Question: I've tried to put a '<core-list>' into a '<core-header-panel>' but the core-list is not rendered until I give it a height.
So my example code does work with a very silly hack, but I think there must be better way to the core-list into the page.

Here's my code:
<URL>
'''
<link rel="import" href="http://www.polymer-project.org/components/polymer/polymer.html">
<link rel="import" href="http://www.polymer-project.org/components/paper-elements/paper-elements.html">
<link rel="import" href="http://www.polymer-project.org/components/core-elements/core-elements.html">
<core-drawer-panel>
<core-header-panel drawer>
<core-image style="width:256px; height:170px; background-color: lightgray;"
sizing="cover" preload fade src="http://lorempixel.com/256/170/abstract/"></core-image>
<core-menu selectedAttribute="">
<paper-item>
<core-icon icon="assignment"></core-icon>
<div>Option #1</div>
</paper-item>
<paper-item>
<core-icon icon="account-circle"></core-icon>
<div>Option #2</div>
</paper-item>
</core-menu>
</core-header-panel>
<core-header-panel id="hPanel" main>
<core-toolbar id="toolbar">
<paper-menu-button icon="menu" core-drawer-toggle></paper-menu-button>
<span flex>This is my app!</span>
</core-toolbar>
<div class="content">
<!-- here is the problem -->
<core-list id="list" height="120">
<template>
<div class="row {{ { selected: selected } | tokenList }}">
<div flex><core-image style="width:40px; height:40px; background-color: lightgray;" src="{{model.image_src}}" sizing="cover" preload></core-image></div>
</div>
</template>
</core-list>
<paper-fab class="fab" icon="add"></paper-fab>
</div>
</core-header-panel>
</core-drawer-panel>
'''
'''
core-header-panel {
background-color: #f9f9f9;
}
.fab {
position: absolute;
bottom: 16px;
right: 16px;
}
/* main area content */
core-list {
overflow: hidden;
display: block;
height: 200px; /* this is just a bad workaround, must be > 0 */
margin: 0 auto;
}
.row {
background: lightblue;
height: 120px;
overflow: hidden;
border-bottom: 1px #dedede solid;
}
.selected {
background: orange;
}
/* drawer content */
core-toolbar {
color: #2c2c2c;
letter-spacing: 0.05em;
text-shadow: 1px 1px 0px #d5d5d5, 2px 2px 0px rgba(0, 0, 0, 0.2);
text-rendering: optimizeLegibility; }
core-menu {
margin: 0px;
margin-top: -4px; }
core-menu paper-item {
border-bottom: 1px grey solid; }
core-menu paper-item > div {
padding-left: 10px !important; }
'''
'''
var data = [];
for (var i = 0; i < 10000; ++i) {
data.push({
image_src: 'http://lorempixel.com/40/40/business/?' + Math.round(Math.random()*100)
});
}
document.querySelector('#list').data = data;
// the only way it works for me is the following:
var mainPanel = document.querySelector('#hPanel');
var toolbar = document.querySelector('#toolbar');
var list = document.querySelector('#list');
var contentHeight = mainPanel.clientHeight - toolbar.clientHeight;
list.style.height = contentHeight + 'px';
'''
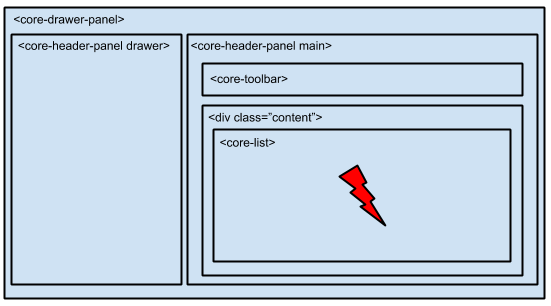
Answer: As mentioned in this comment, core-list needs some help to be sized properly: <URL>
I was able to fix your jsfiddle with two changes:
1. give 'fit' layout to content div, so it will fill entire remaining area in hPanel:
> '''
<div class="content" fit>
'''
1. give 100% height to the list
> '''
<core-list id="list" height="120" style="height:100%;" >
'''
With these changes, setting height for the list in javascript is not necessary.
JSFiddle: <URL>